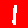
Digit: 1